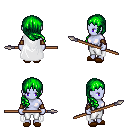
a pixel art fantasy rpg character, female body template, dark elf, purple skin, white cape, white pants, green right-swept hairstyle, cloth bracers, brown slippers, spear, four views (front, back, left, right), 2x2 character sprite sheet, small pixel art, hard edges, no anti-aliasing